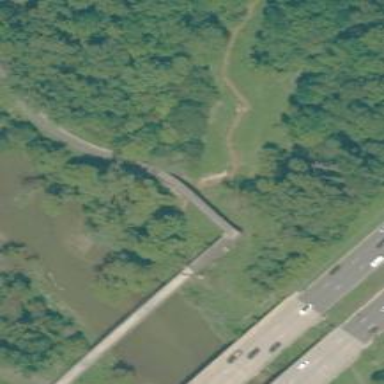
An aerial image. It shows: Suspension bridge for cycleway.